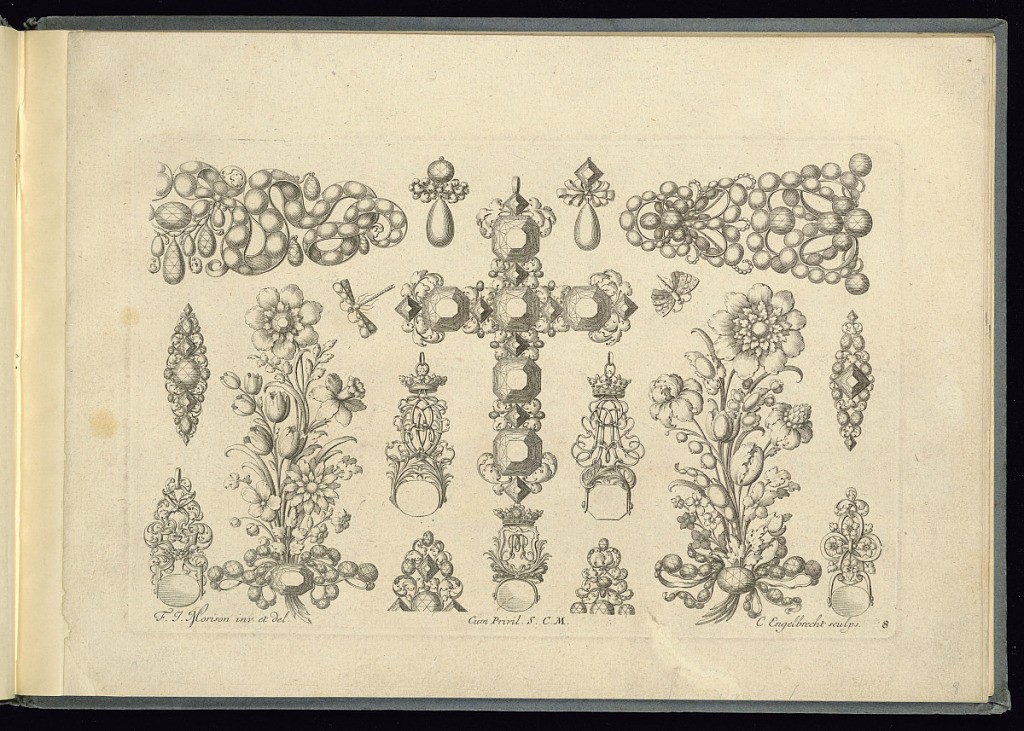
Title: Jewelry Designs
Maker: Friedrich Jacob Morison, German, active 1693 – 1699
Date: ca. 1700
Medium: Engraving on laid paper
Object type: Print
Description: Designs for jewelry, seals, broaches, hairpieces, bodice ornaments, and pendants featuring monograms, crosses, butterflies, flowers, crowns, scrolling leaves, palm leaves, ribbons, jewels, and pearls. The plate is signed and numbered.